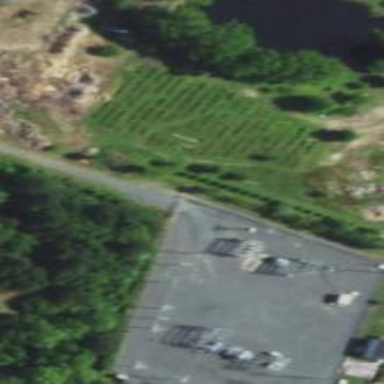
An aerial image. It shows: Substation surrounded by chain link fence.